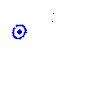
Particle: pion